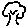
Label: tree